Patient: sex F, age 57
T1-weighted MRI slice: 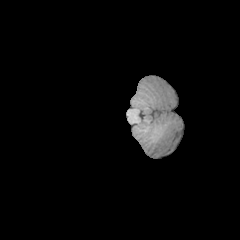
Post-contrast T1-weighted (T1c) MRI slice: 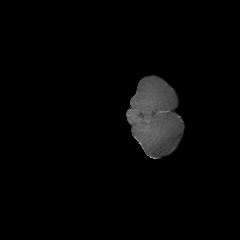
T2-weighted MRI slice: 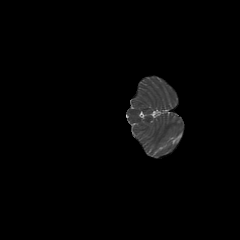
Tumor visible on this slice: no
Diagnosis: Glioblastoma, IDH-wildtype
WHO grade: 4